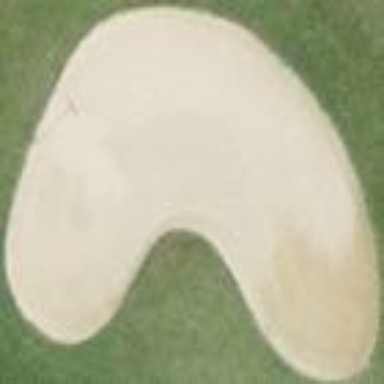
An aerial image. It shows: Bunker on golf course.